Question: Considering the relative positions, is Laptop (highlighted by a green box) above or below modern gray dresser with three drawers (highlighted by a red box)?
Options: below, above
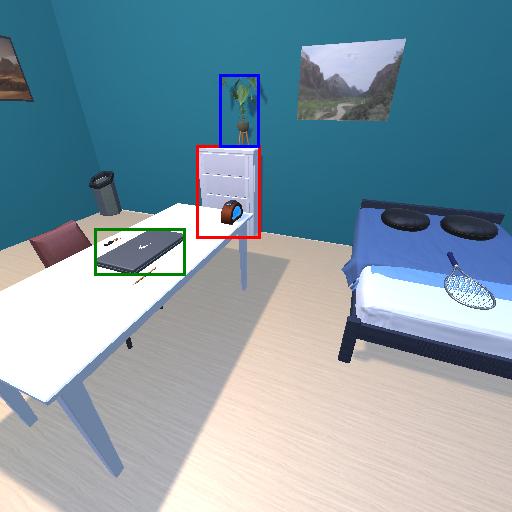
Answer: below